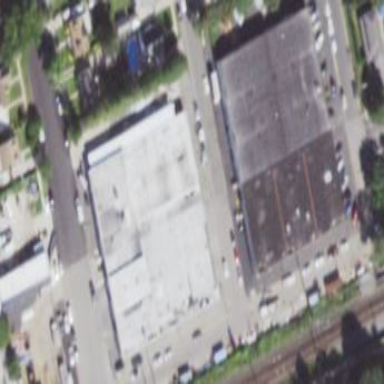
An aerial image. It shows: Commercial building.